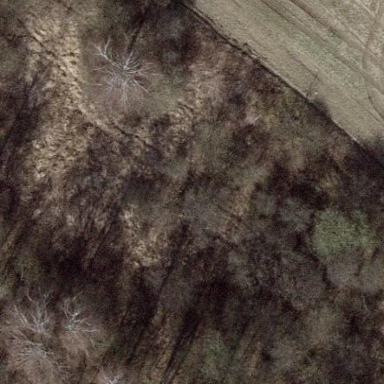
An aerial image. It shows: Swamp in wetland area.